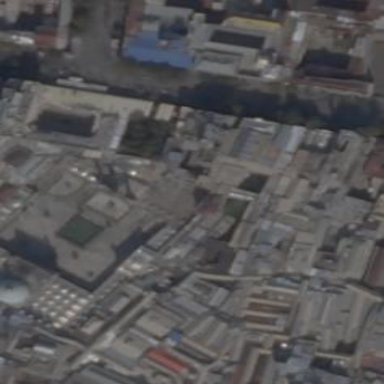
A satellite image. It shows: Building that is place of worship.